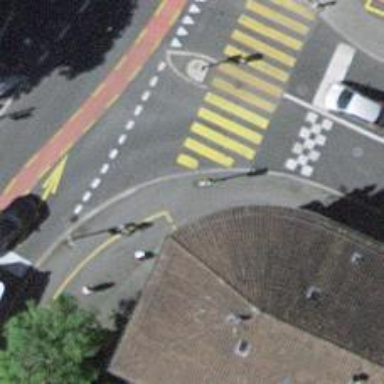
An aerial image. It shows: Kerb barrier.